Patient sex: M
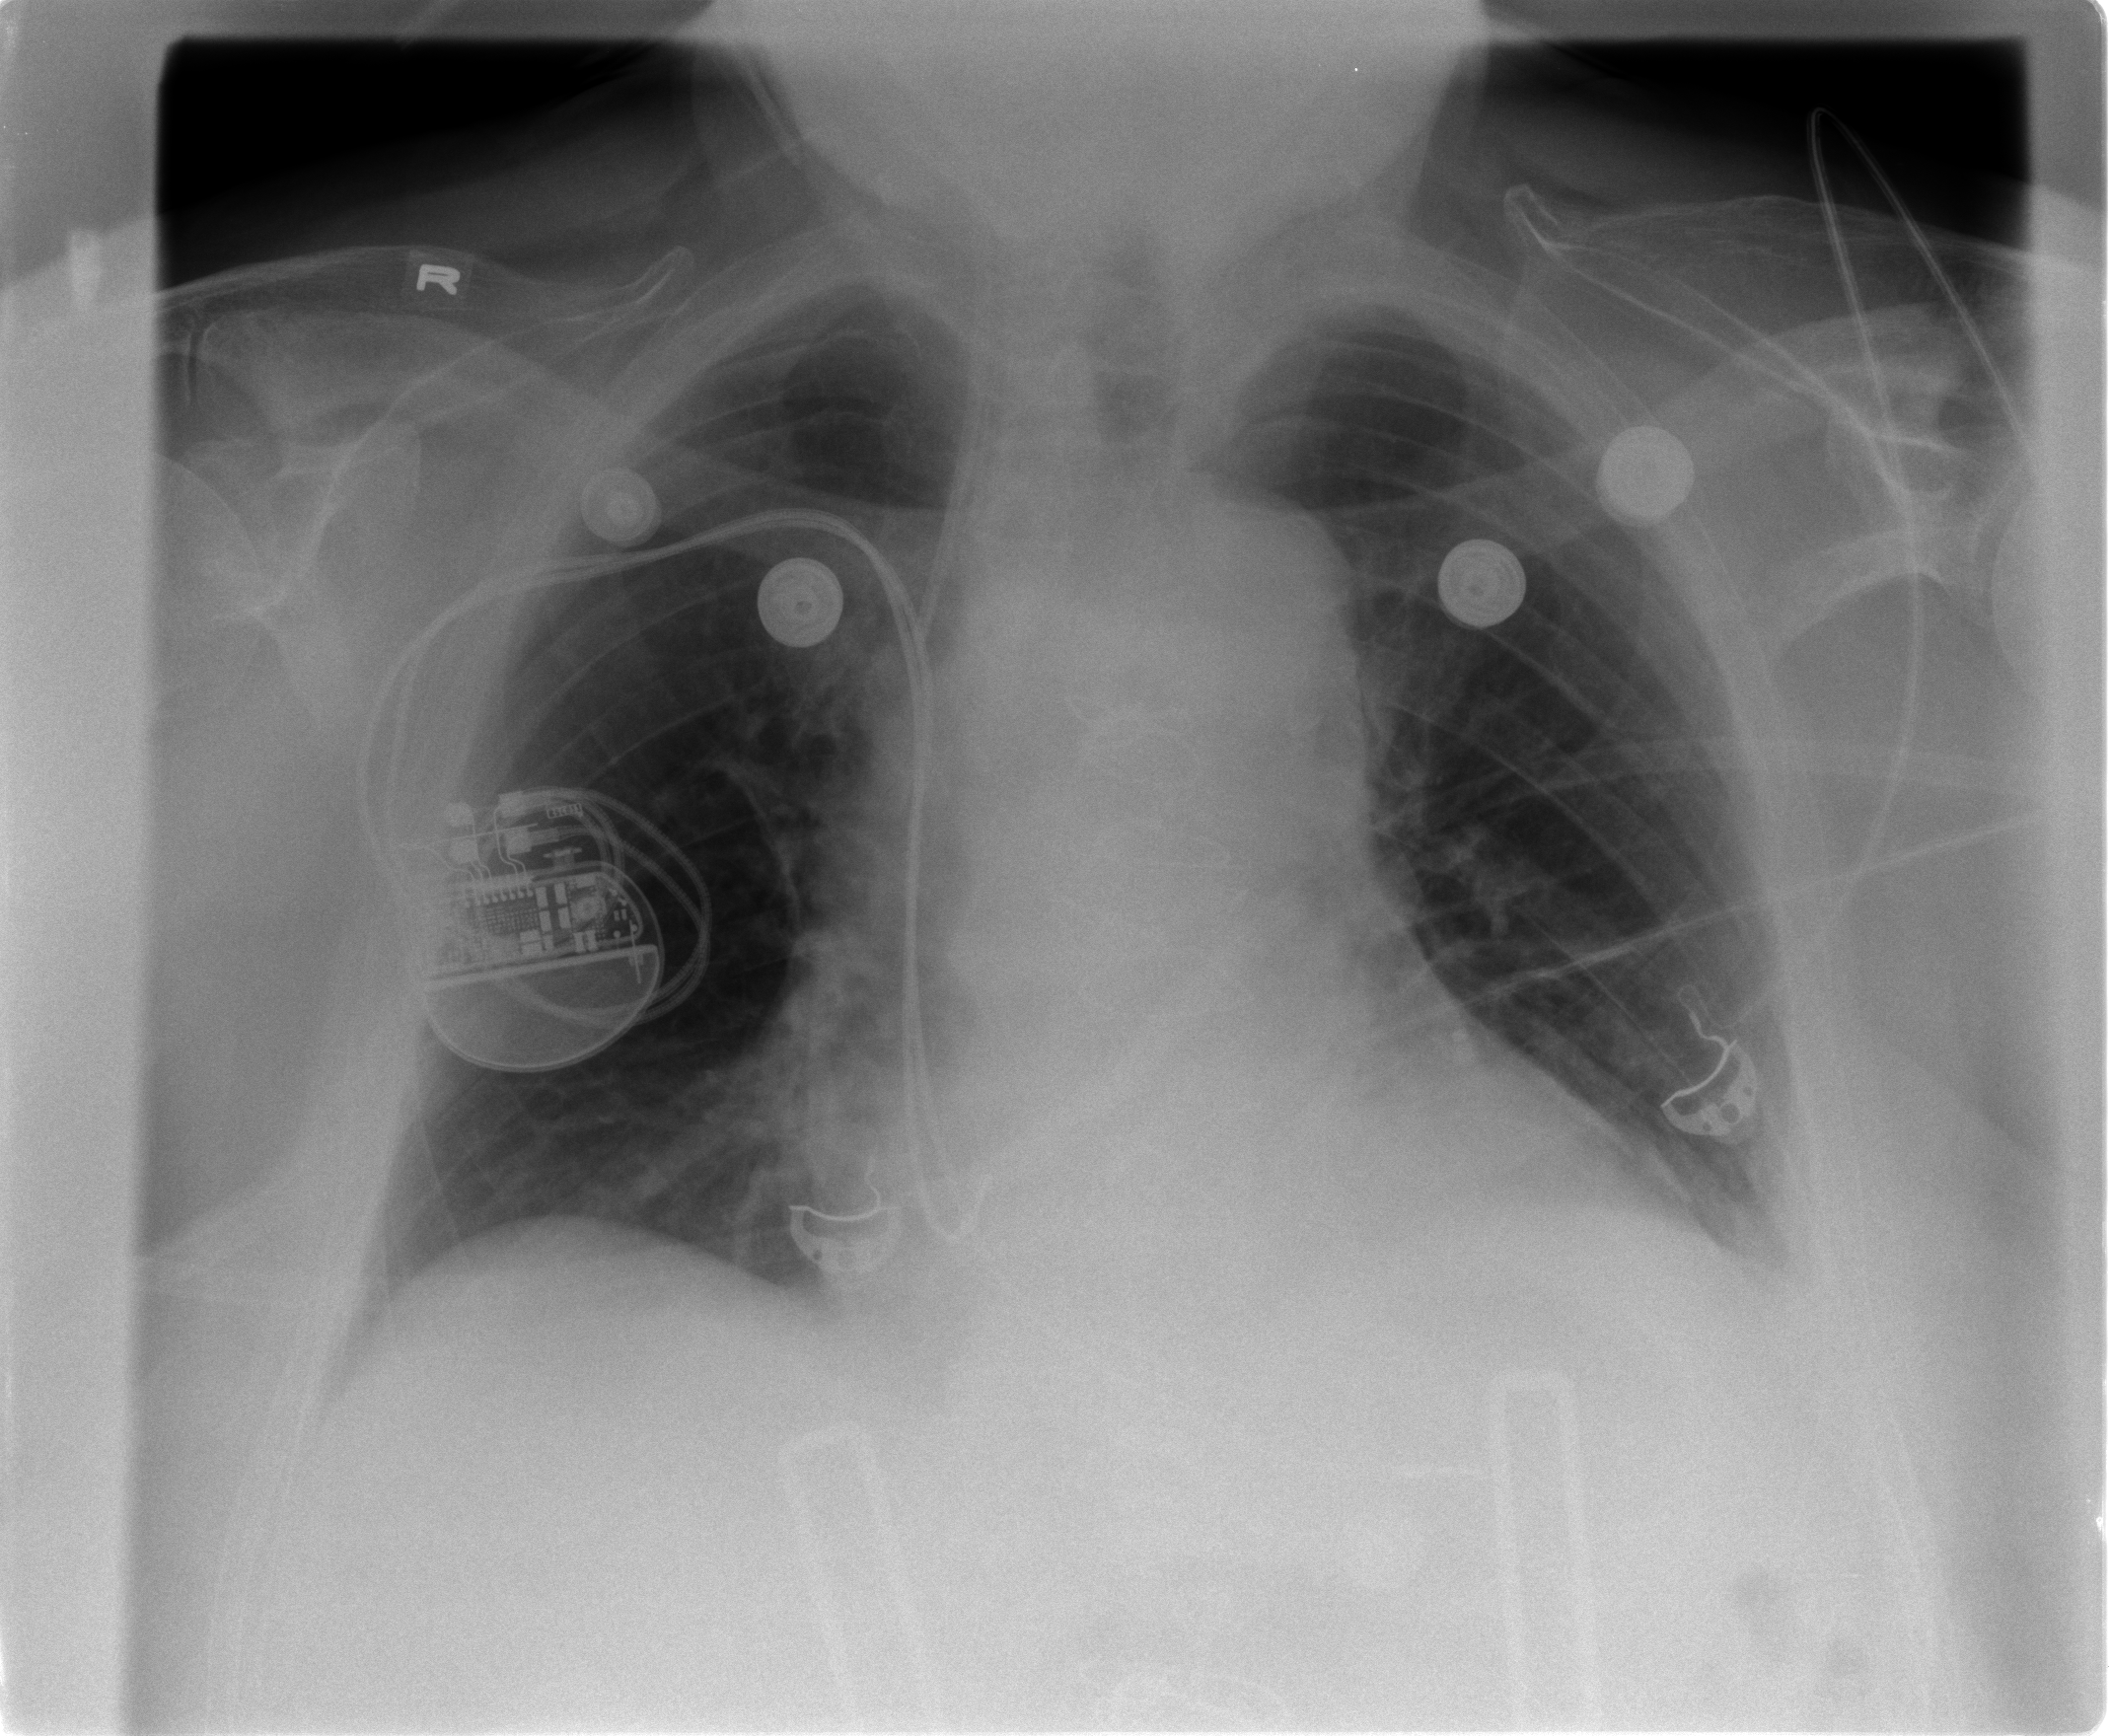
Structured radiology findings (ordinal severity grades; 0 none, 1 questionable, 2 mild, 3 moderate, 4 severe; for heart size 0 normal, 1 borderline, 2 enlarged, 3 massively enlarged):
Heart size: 2
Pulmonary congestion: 0
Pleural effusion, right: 1
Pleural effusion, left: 2
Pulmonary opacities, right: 0
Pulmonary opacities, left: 0
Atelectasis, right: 0
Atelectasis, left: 2